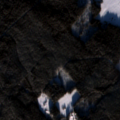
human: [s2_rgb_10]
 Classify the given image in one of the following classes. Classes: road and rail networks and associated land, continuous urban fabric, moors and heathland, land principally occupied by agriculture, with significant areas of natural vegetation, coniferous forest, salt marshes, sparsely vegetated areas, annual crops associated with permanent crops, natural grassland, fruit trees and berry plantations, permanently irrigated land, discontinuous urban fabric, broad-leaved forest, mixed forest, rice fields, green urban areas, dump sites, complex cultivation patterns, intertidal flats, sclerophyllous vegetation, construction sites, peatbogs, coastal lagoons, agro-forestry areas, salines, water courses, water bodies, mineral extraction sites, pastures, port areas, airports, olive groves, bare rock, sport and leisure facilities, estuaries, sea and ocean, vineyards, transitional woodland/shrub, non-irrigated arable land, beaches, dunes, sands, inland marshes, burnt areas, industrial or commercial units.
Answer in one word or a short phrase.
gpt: non-irrigated arable land, coniferous forest, mixed forest